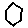
Label: hexagon